Field crop: maize
Growth stage: 2
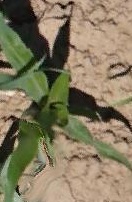
Species: maize